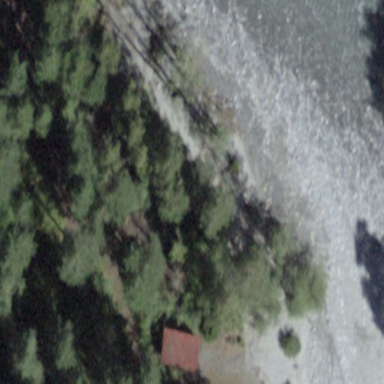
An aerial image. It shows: Beach with cobblestone surface.